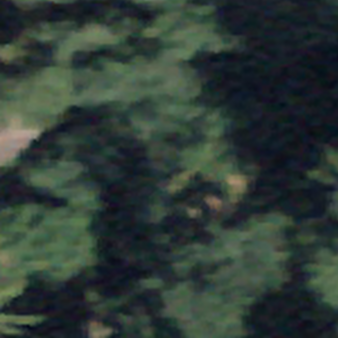
Label: other